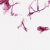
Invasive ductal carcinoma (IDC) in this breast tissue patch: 0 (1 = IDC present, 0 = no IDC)